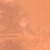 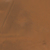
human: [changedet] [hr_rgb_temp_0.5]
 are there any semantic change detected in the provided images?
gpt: A street has been built on the left.